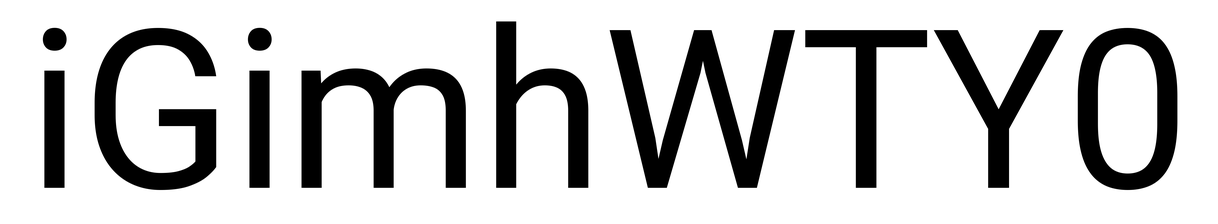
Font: Roboto_Regular